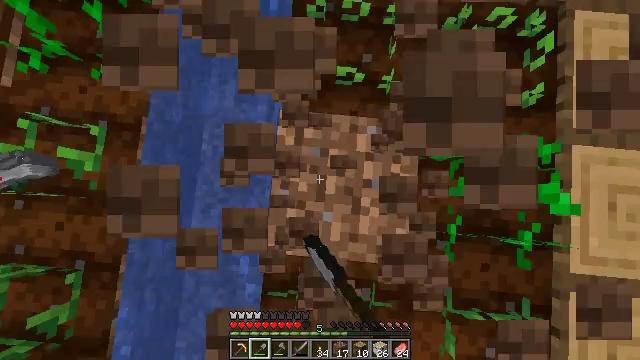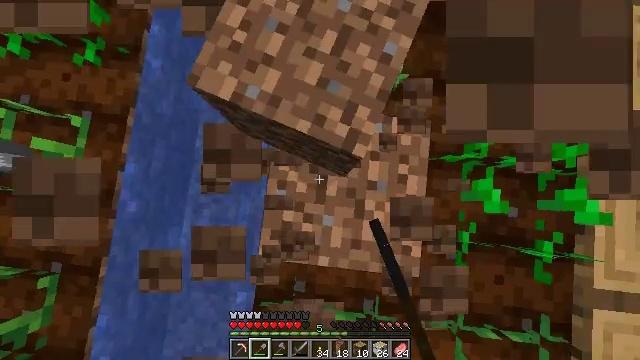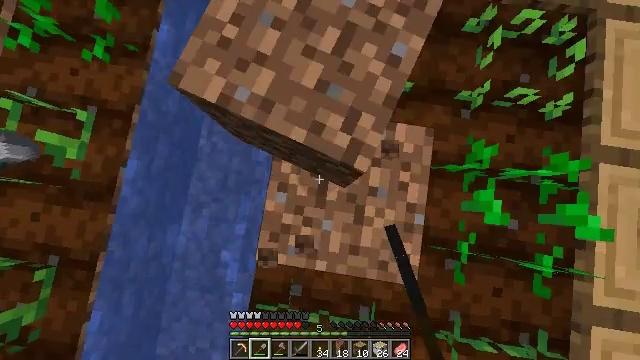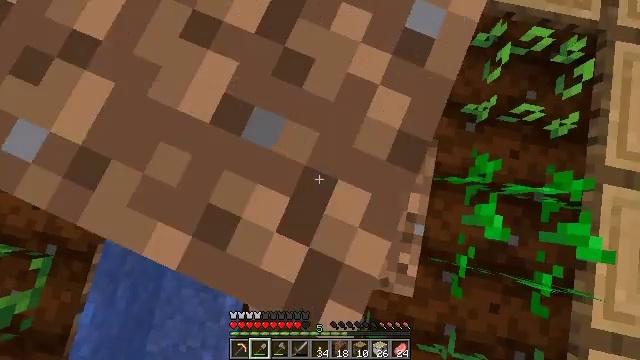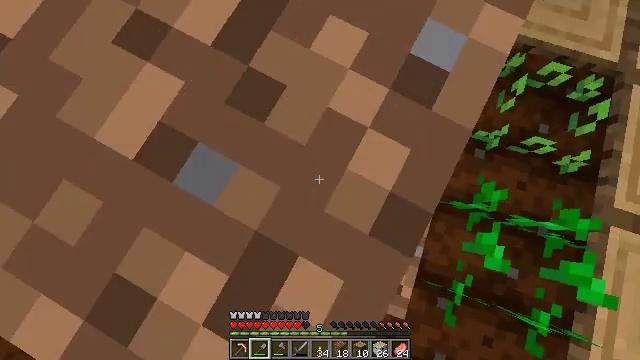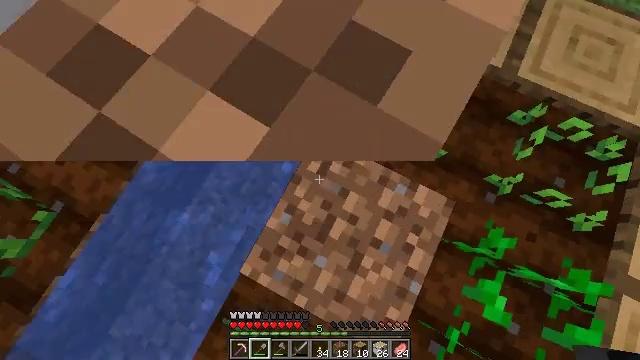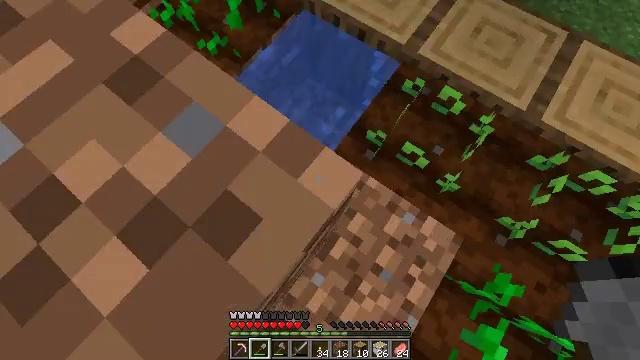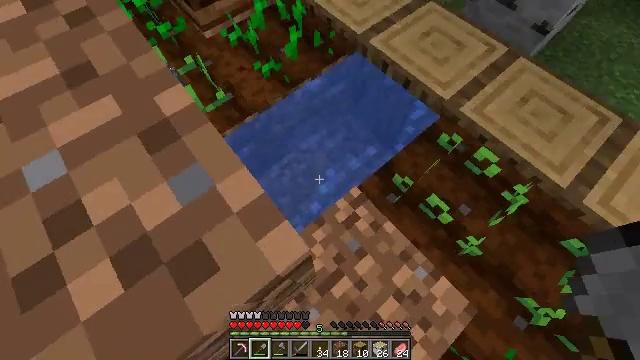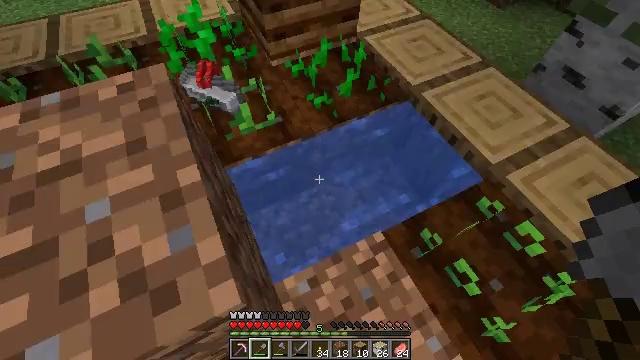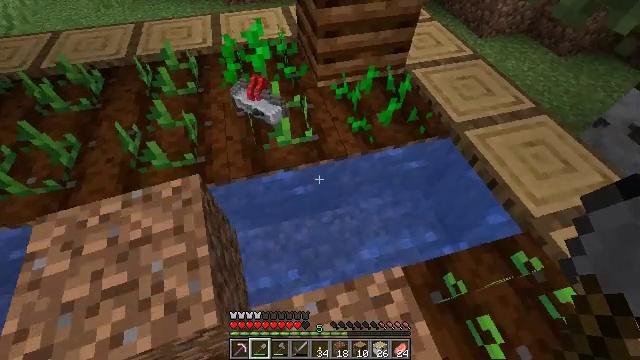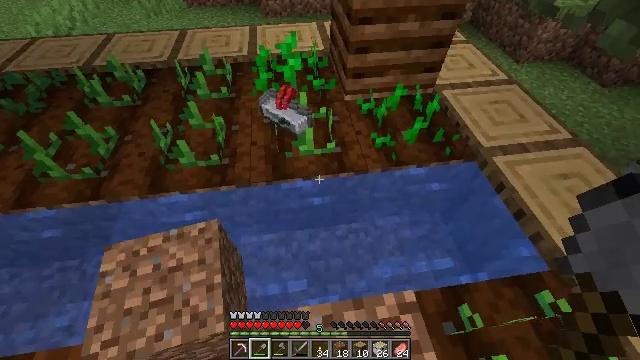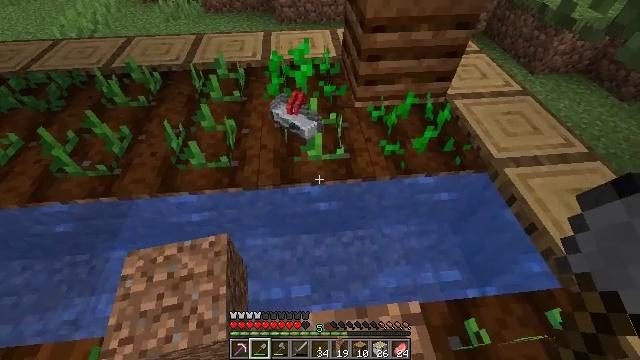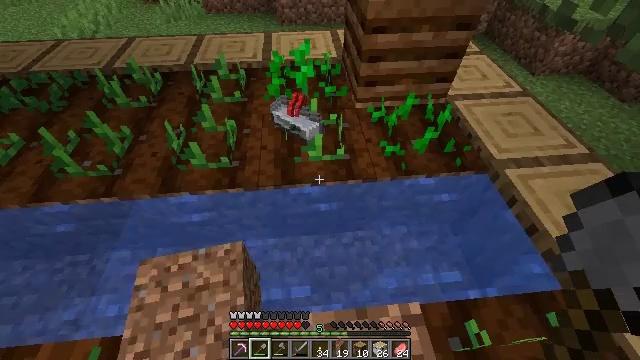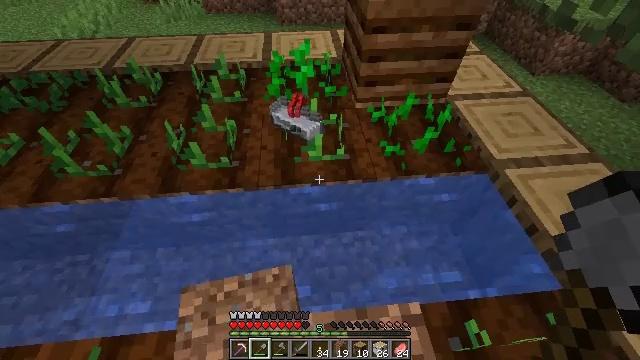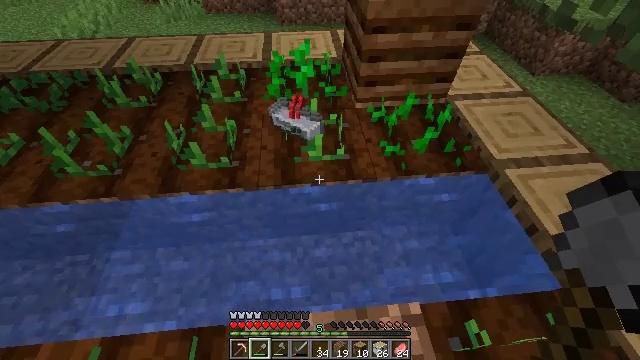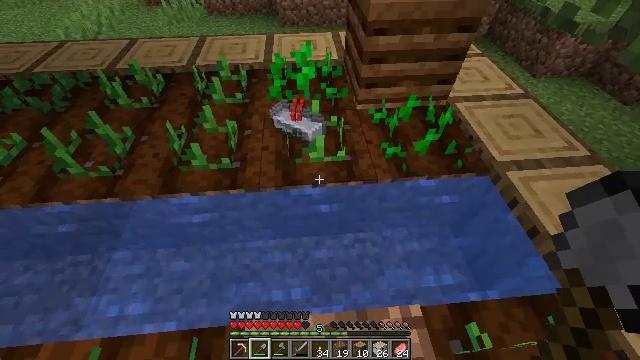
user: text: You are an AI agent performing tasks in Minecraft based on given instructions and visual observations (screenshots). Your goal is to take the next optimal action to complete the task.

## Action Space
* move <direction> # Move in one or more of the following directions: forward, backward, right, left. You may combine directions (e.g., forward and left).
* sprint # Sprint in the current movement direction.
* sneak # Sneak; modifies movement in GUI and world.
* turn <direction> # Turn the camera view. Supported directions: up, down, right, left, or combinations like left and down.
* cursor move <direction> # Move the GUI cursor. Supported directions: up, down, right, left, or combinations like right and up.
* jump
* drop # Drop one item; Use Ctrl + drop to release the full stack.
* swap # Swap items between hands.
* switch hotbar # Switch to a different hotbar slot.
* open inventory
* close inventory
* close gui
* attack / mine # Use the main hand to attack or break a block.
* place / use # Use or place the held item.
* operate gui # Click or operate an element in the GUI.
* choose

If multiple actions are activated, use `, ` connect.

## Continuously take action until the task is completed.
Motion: motion action
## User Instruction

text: Retrieve carrots by attacking the plant.
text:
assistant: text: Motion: turn left
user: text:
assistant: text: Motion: turn left
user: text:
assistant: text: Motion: turn left and up
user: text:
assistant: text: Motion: turn left and up
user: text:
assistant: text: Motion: turn left and up
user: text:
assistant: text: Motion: turn left and up
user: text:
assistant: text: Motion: turn left and up
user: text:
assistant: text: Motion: turn left and up
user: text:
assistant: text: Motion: turn left and up
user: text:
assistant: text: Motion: turn left and up
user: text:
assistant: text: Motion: turn left and up
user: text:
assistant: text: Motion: no_op
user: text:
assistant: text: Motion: no_op
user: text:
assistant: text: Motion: no_op
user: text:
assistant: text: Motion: no_op
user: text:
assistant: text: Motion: no_op
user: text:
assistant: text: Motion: no_op
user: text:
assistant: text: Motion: no_op
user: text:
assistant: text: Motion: move forward
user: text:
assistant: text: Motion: move forward
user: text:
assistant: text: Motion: move forward
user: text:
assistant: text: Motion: move forward
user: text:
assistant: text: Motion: move forward, turn left
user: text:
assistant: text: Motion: move forward, turn left
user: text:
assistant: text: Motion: move forward
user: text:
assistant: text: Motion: no_op
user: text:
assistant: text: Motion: no_op
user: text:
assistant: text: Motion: no_op
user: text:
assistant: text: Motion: no_op
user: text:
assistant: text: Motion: no_op